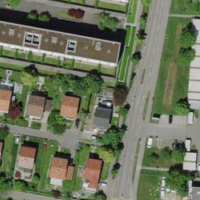
EUNIS habitat code: 54
Species observed at this site:
Erinaceus europaeus
Coloeus monedula